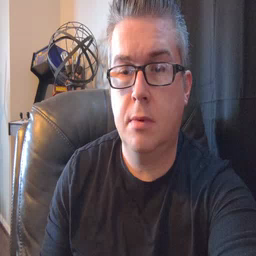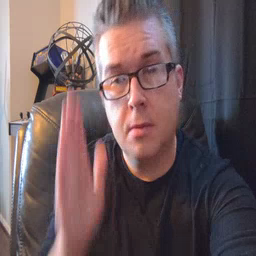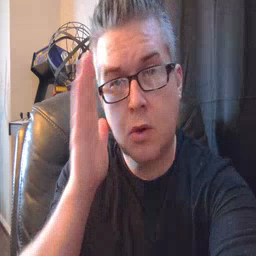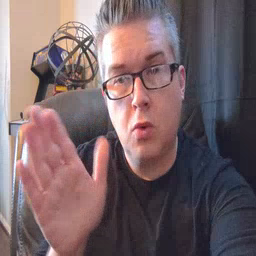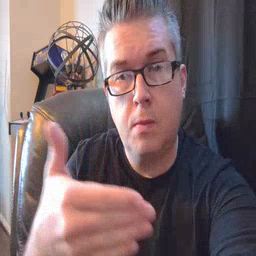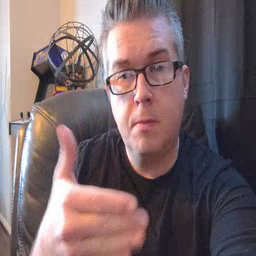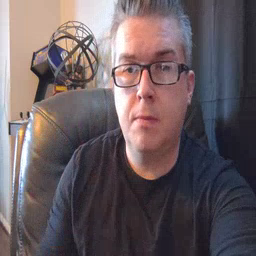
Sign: bedroom